Question: I have stumbled upon a strange behaviour while writing a small DNS server and striped it to a minimum. This program should listen on 127.0.0.1:1337 for DNS queries and reply with a deny. I test its behaviour by issuing 'dig @localhost -p 1337 foo.bar.' If line 48 is commented out '//char bout[bufferSize]; // <-- WTF' it works like charm.
program:
'''
#include <stdio.h>
#include <stdlib.h>
#include <sys/types.h>
#include <sys/socket.h>
#include <netinet/in.h>
#include <arpa/inet.h>
#include <errno.h>
#include <unistd.h>
#include <string.h>
static int SOCKET;
void bindSocket(){
int s = socket (AF_INET, SOCK_DGRAM, 0);
if (s < 0) {
fprintf (stderr, "Could not create socket
");
exit (EXIT_FAILURE);
}
struct sockaddr_in address;
memset((char *)&address, 0, sizeof(address));
inet_aton("127.0.0.1", &address.sin_addr);
address.sin_family = AF_INET;
address.sin_port = htons(1337);
int rc = bind ( s, (struct sockaddr *) &address, sizeof (address) );
if (rc < 0) {
fprintf (stderr, "Could not bind Socket
%s
", strerror(errno));
exit (EXIT_FAILURE);
}
SOCKET = s;
}
void decline(uint16_t err, char *bin, struct sockaddr *to){
char bout[12];
memset((bout + 4), 0, 8);
memcpy(bout, bin, 4);
bout[2] = (bout[2] | 0x80) & 0xFE;
bout[3] = (bout[3] | err ) & 0x7F;
sendto( SOCKET, bout, 12, 0, to, sizeof(struct sockaddr) );
}
void hereBeDragons(){
size_t bufferSize = 512;
char bin[bufferSize];
char bout[bufferSize]; // <-- WTF
struct sockaddr sender;
socklen_t len;
while(1){
memset(bin, 0, bufferSize);
int n = recvfrom( SOCKET, bin, bufferSize, 0, &sender, &len );
if (n < 0) continue;
puts("receved a query");
/* Strictly decline all invalid queries */
decline( 2, bin, &sender);
}
}
int main(){
bindSocket();
hereBeDragons();
return EXIT_FAILURE;
}
'''
program output:
'''
received a query
'''
dig output:
'''
; <<>> DiG 9.9.5-3-Ubuntu <<>> @localhost -p 1337 foo.bar.
; (1 server found)
;; global options: +cmd
;; Got answer:
;; ->>HEADER<<- opcode: QUERY, status: SERVFAIL, id: 37520
;; flags: qr ad; QUERY: 0, ANSWER: 0, AUTHORITY: 0, ADDITIONAL: 0
;; Query time: 1 msec
;; SERVER: 127.0.0.1#1337(127.0.0.1)
;; WHEN: Fri Aug 29 21:37:46 CEST 2014
;; MSG SIZE rcvd: 12
'''
This is just a cut down example, in the real code bout is used to construct a valid response to the incoming queries. But when I leave it in, the following proplem appears:

the program sends the answer to the wrong port, after 5 seconds dig retries and the program sends to the right port.
What am I doing wrong?
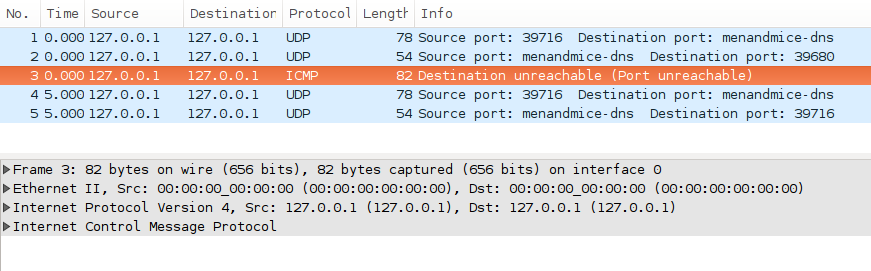
Answer: This is a very subtle bug.
The socket address length parameter, the sixth parameter to recvfrom(), must be initialized. It must be set to indicate the length of the address buffer passed in the fifth parameter. When recvfrom() returns, the length is updated to reflect the actual size of the network address structure written to it.
Before the call to recvfrom(), add:
'''
len=sizeof(sender);
'''
This is explained in the <URL>:
> The argument addrlen is a value-result argument, which the caller
should initialize before the call to the size of the buffer associated
with src_addr, and modified on return to indicate the actual size of
the source address